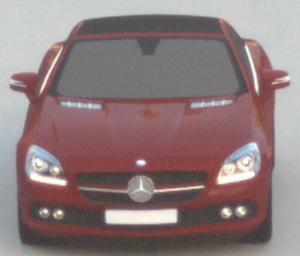
Make: Mercedes-Benz
Model: SLK 200
Detailed model: SLK-Class (172)
Model produced from: 2011/03
Model produced until: 2015/04
Doors: 2
Color: red
Road condition: dry road
Daytime: sunrise or sunset
Contrast: low contrast